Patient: sex M, age 58
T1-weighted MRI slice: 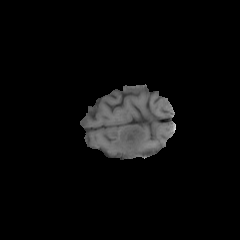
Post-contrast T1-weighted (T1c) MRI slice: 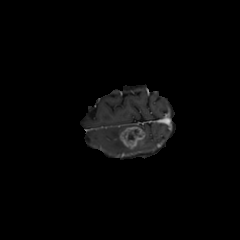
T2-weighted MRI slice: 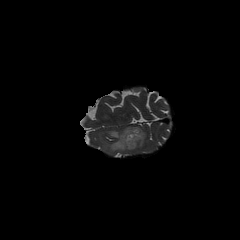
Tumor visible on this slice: yes
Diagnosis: Glioblastoma, IDH-wildtype
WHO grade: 4